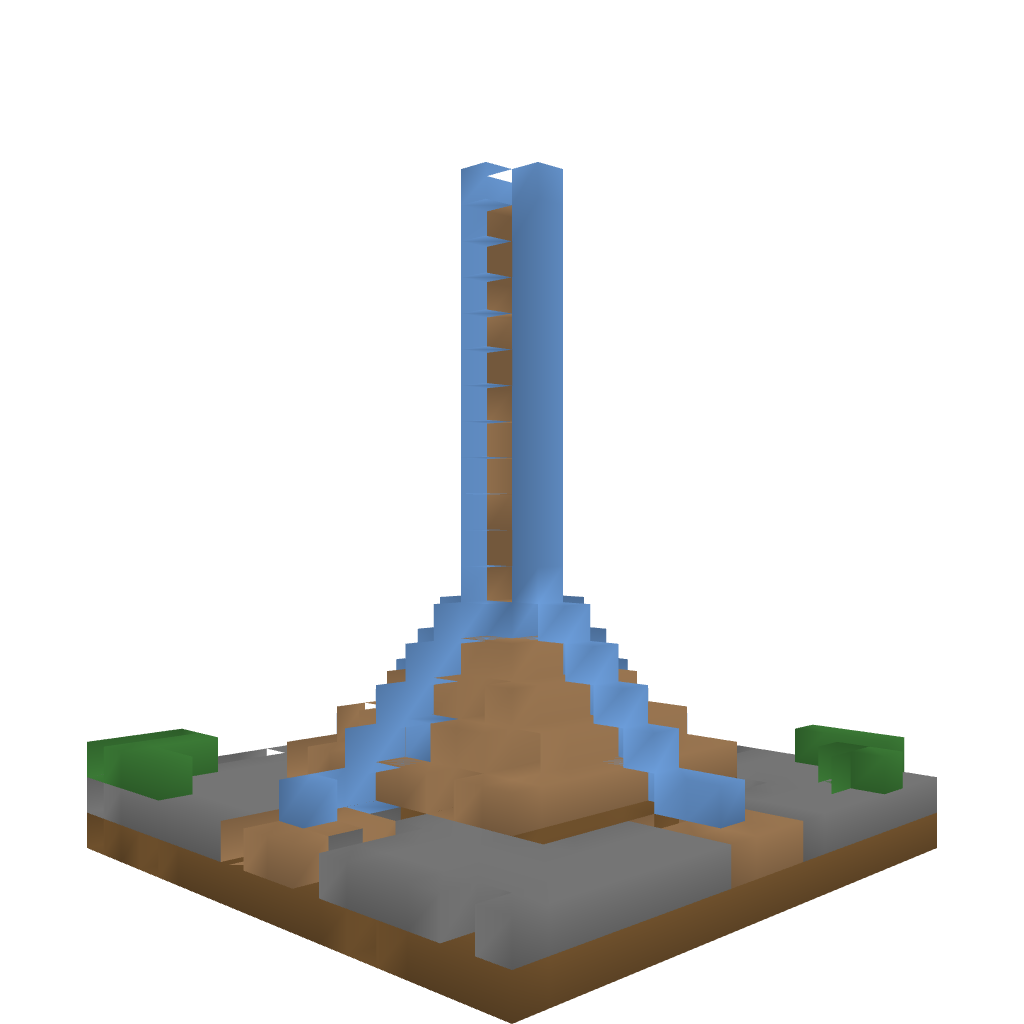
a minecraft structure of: Water fountain! high quality